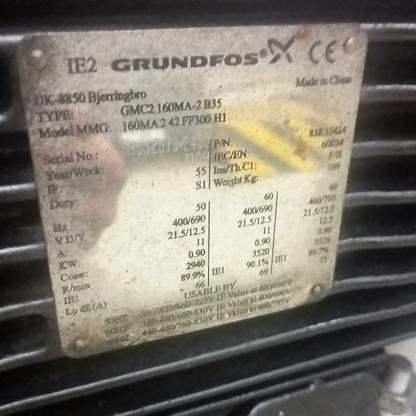
Klasa: tabliczka-znamionowa